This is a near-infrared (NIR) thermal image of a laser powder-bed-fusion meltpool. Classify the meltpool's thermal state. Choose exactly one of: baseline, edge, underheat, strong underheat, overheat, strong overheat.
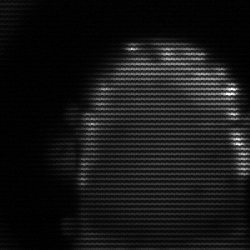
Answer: baseline